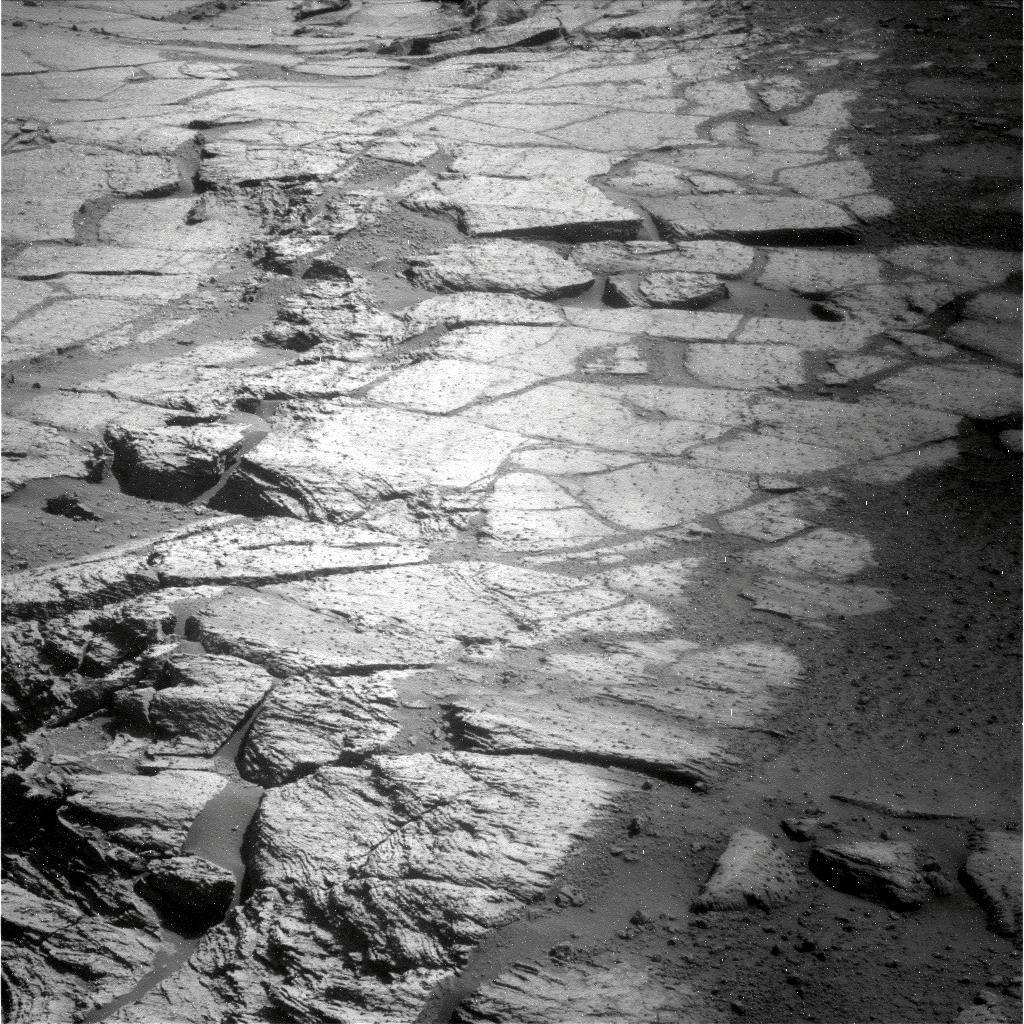
Terrain classes present: Bedrock, Gravel / Sand / Soil, Shadow